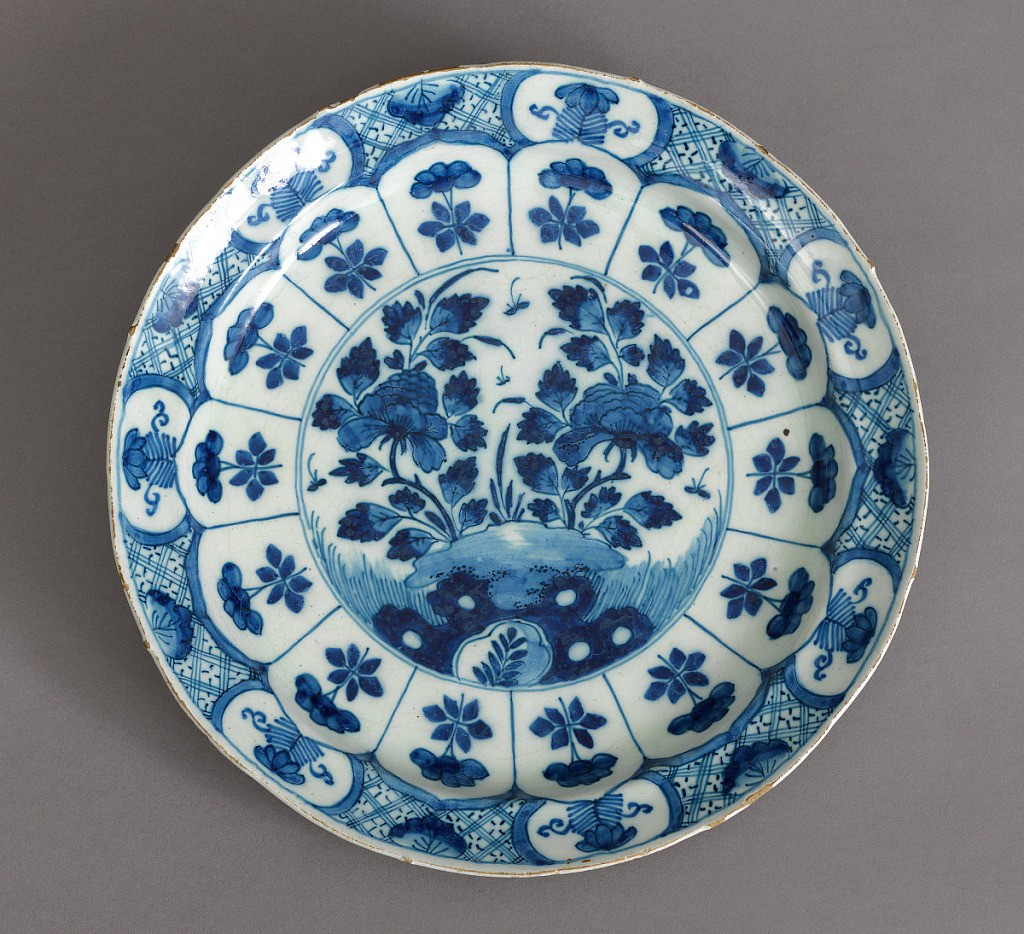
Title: Plate
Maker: Metaale Pot [de] (the Metal Pot Factory)
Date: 1691–1721
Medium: Tin-glazed earthenware
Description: Circular plate painted in underglaze blue on white; center with chinoiserie scene of flowers, rocks, insects; on cavetto with 14 uniform panels with flowers; around rim with evenly-spaced reserves of floral motifs on diaper pattern; bottom, low foot rim, 7 groups of dots painted around rim.